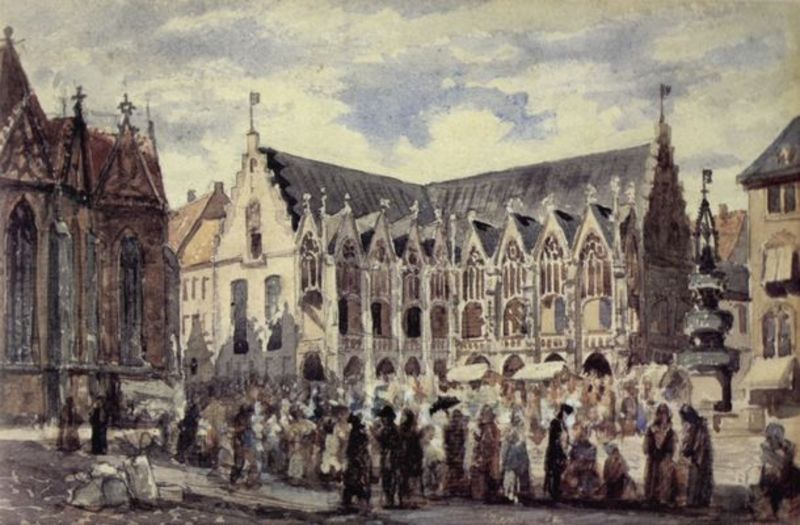
Titel: Braunschweig, Altstadtmarkt von Südosten
Künstler: Carl Josef Alois Bourdet
Standort: Braunschweig
Institution: Städtisches Museum
Schlagwörter: blau, gruppe, himmel, mann, schatten, weiß, wolken, aquarell, frauen, menschen, ocker, stadt, braun, fenster, frankreich, frau, glas, grau, hell, hintergrund, kleider, licht, männer, schwarz, straße, säule, vordergrund, ölbild, dach, gebäude, haus, rot, schirm, sonnenschirm, wolke, ansammlung, beige, fest, gesellschaft, leute, masse, menge, versammlung, stehen, öl, kirche, sonne, kind, gotik, brunnen, dachziegel, kinder, rund, sack, bewölkt, balkon, sommer, schlagschatten, fahnen, fassade, pflaster, fahne, mittag, säcke, dorf, dächer, giebel, ziegel, laden, läden, markt, platz, figuren, menzel, zinnen, balkone, unscharf, erker, überdachung, kreuz, münchen, dom, linear, bürger, schlange, einkaufen, stand, menschenmenge, rathaus, pinselduktus, kathedrale, ziegeln, kreuze, verwischt, gotisch, reims, rosette, spitzbogen, spitzbögen, malerisch, sonnenschein, marktplatz, prozession, gaube, wetterfahne, himel, hochzeit, fähnchen, gothik, brunne, schutz, monument, basilika, gibel, dorfplatz, sonnenschirme, sächer, neogotik, neogotisch, hauptplatz, biforienfenster, buden, marktstände, stände, mariensäule, markisen, irche, sonnenschutz, adolf menzel, teppen, gieel, gorisch, marquisen